Question: I'm usig RapidMiner for the first time. I have a dataset (in .xlsx format) on which I want to run the neural network algorithm. I am getting this error;
> The operator NeuralNet does not have sufficient capabilities for the given data set; polynomial attributes not supported
Any help about this please?
Thank in advance!

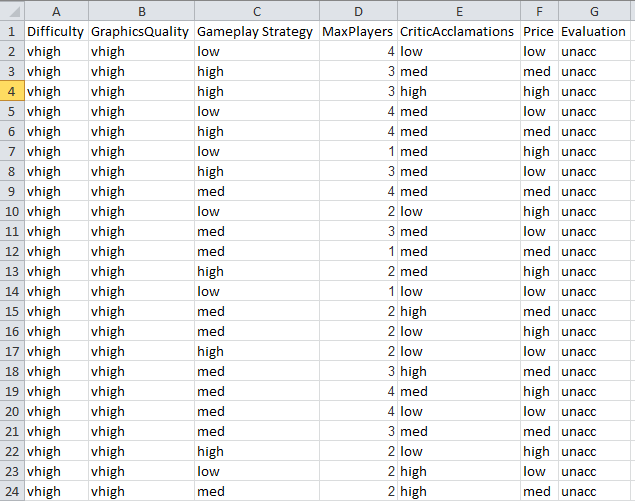
Answer: Per the operator's Help file...
> ...This operator cannot handle polynominal attributes.
Your given input file has several binominal and polynominal attributes. Therefore, if you wish to use the out of the box Neural Net operator, you need to convert your data to data. One way of doing this within RapidMiner is with the operator.
Always be cognizant of the of data/attribute you are maniuplating: (1) text, (2) numeric, and (3) nominal.